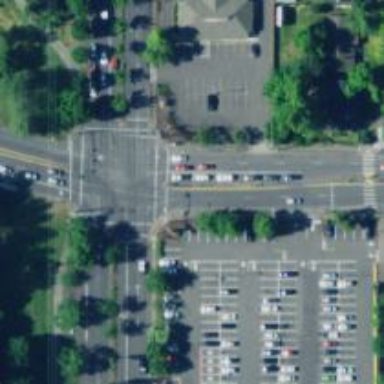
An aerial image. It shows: Solid stop line on the road.